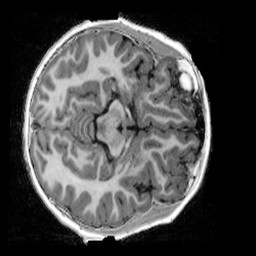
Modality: UNIT1_denoised
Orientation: axial
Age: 9
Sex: female
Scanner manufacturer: siemens
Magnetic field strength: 3 T
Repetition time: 4 s
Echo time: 0.00303 s